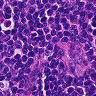
Metastatic tissue present: no